Field crop: tomato
Growth stage: 2
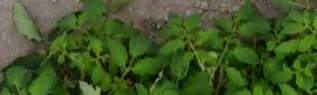
Species: tomato